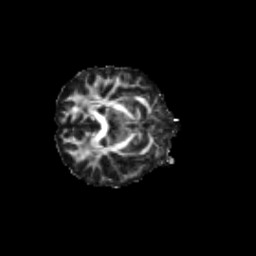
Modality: FA
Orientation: axial
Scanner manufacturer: siemens
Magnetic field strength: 3 T
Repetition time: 9.2 s
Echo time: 0.084 s